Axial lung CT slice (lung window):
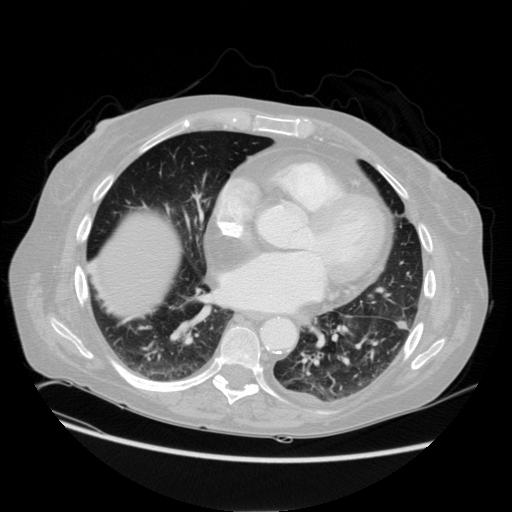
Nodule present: yes
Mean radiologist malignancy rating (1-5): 3